Current action and preconditions to check: trajectory_clear

Your task: For each precondition in the list above, predict whether it will hold at this action.

Consider the current scene as observed from the mobile robot's camera, and analyze the predicted future states of all dynamic agents (e.g., people, animals, vehicles, or any moving entities) within the NEXT SECOND.

IMPORTANT: Only answer "very likely" if you are absolutely certain—based on strong, clear evidence—that a dynamic agent will violate the precondition in the predicted future state. Do NOT answer "very likely" for unlikely, ambiguous, or low-probability risks.

Ask yourself for each precondition: Is there a high probability, with clear and convincing evidence, that the predicted future states of any dynamic agent will interfere with the predicted future state of the currently executing action within the NEXT SECOND, causing that precondition to fail?

Assess the risk level based on these predictions. Use "likely" or "very likely" if motions create a clear risk of interference.

Use "neutral" or "improbable" if agents are nearby but their predicted paths are clearly diverging or non-conflicting.

Failure Risk Categories: "very improbable", "improbable", "neutral", "likely", "very likely"

Answer Format: Output ONLY the probability_of_failure value from these categories: "very improbable", "improbable", "neutral", "likely", "very likely"

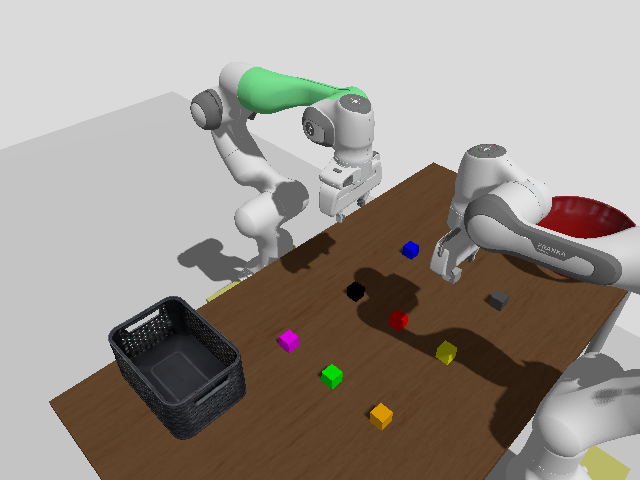

Answer: neutral